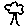
Label: tree